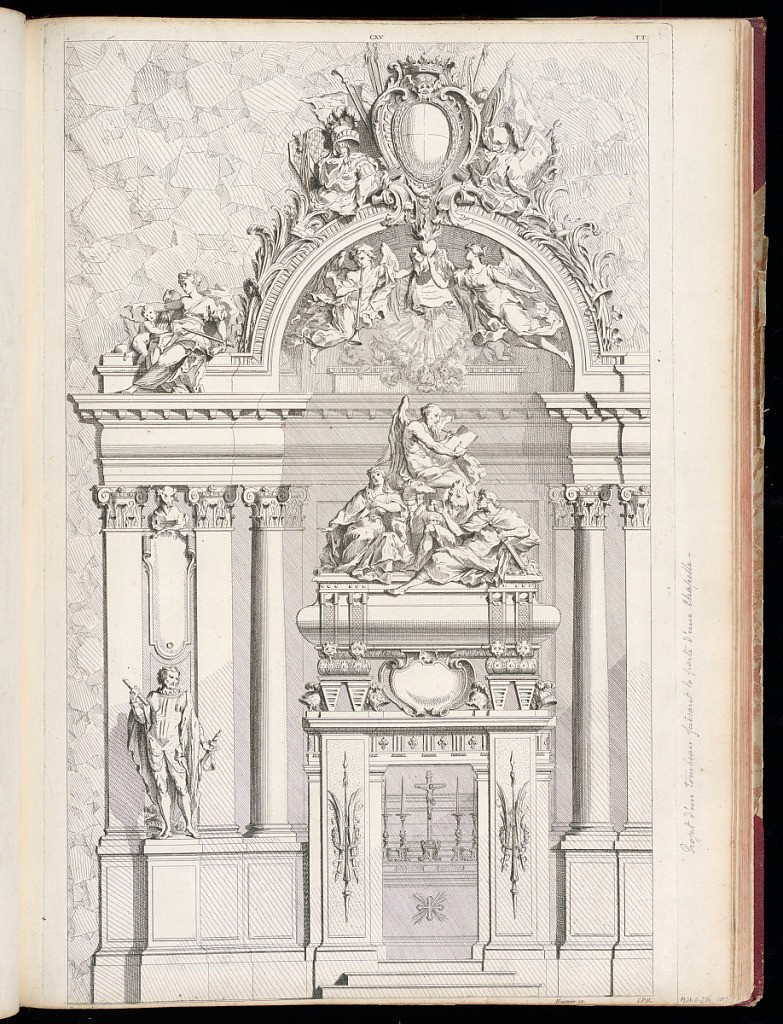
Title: Elevation of a Tomb
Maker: Gilles-Marie Oppenord, French, 1672–1742
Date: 1749-1761
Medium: Etching and engraving on laid paper
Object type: Bound print
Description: Elevation of a tomb that leads into a chapel. The port is of a post and lintel structure, with trophies carved onto the posts, and decorative elements on the lintel including cartouches, helmets, guilloches with rosettes, lion heads, fish scale ornamentation, and a large sculptural group with figures, Father Time, a dog, and a lion. This doorway is framed by an arch, held up by columns with Corinthian capitals and ornamented with sculpted angels, acanthus leaves, and a cartouche. The plate is signed and numbered.